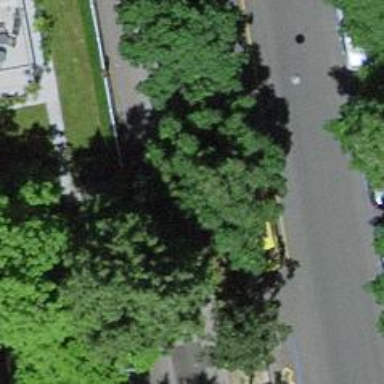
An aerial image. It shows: Avenue lined with trees.